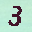
Label: 3